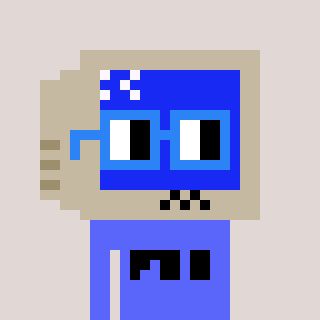
a pixel art character with square blue glasses, a old monitor-shaped head and a purple-colored body on a warm background